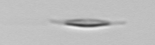
Label: pennate